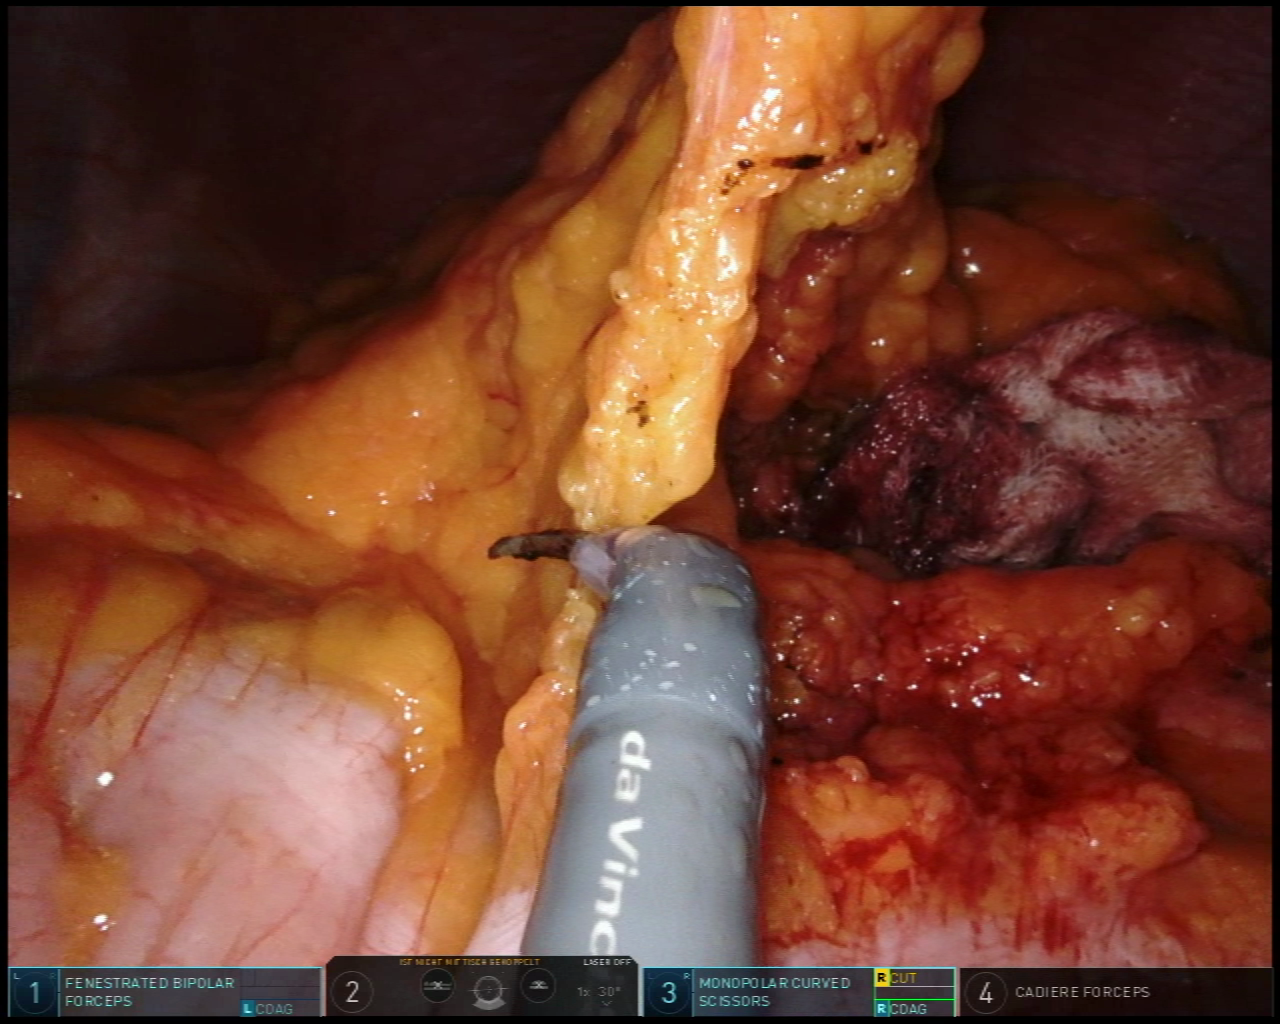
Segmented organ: colon
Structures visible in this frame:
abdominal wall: yes
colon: yes
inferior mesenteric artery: no
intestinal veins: no
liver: no
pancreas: no
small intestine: no
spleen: no
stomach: no
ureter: no
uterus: no
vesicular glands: no